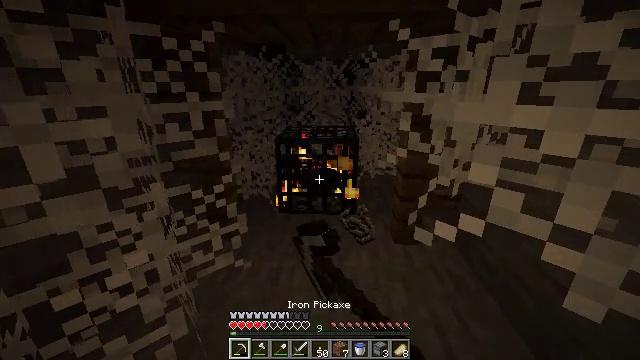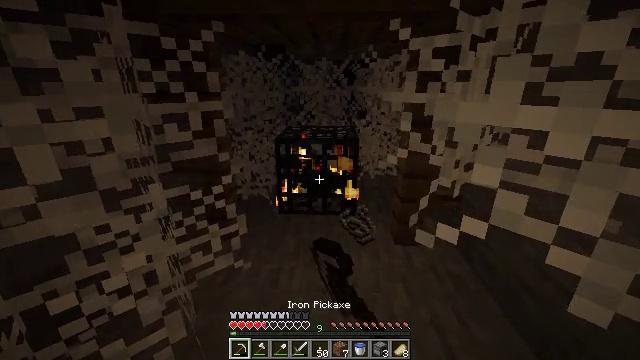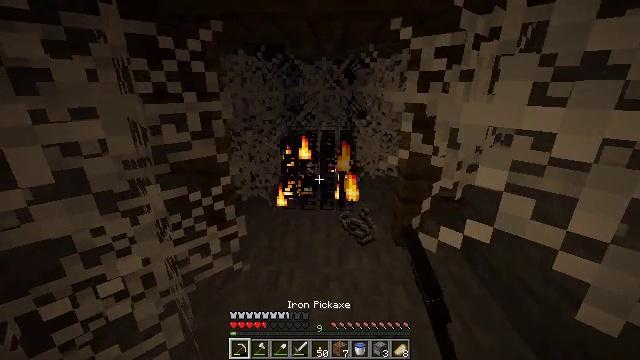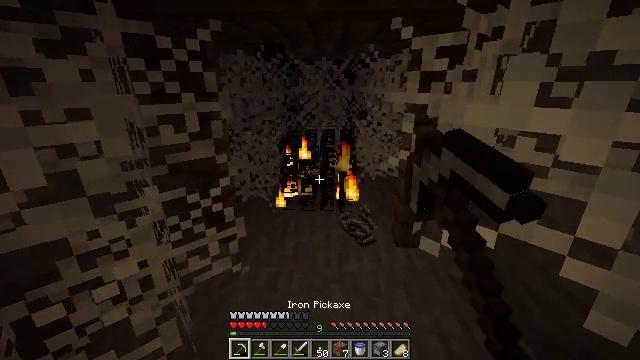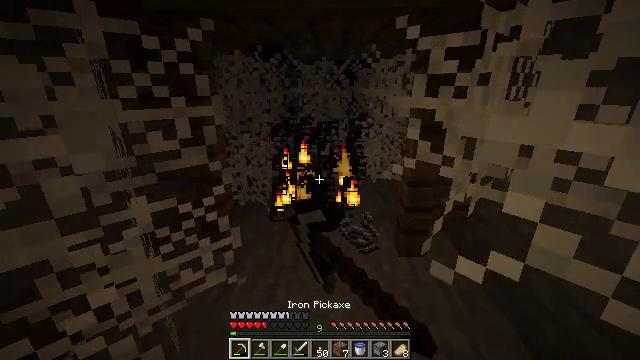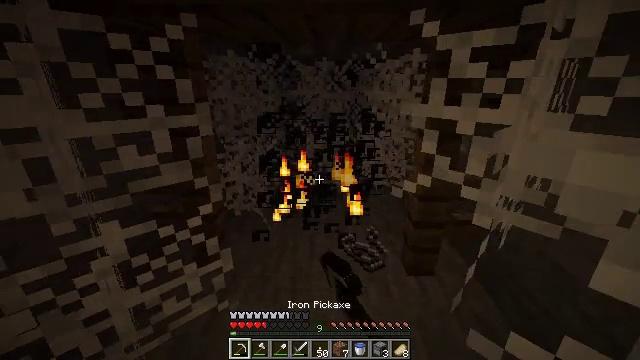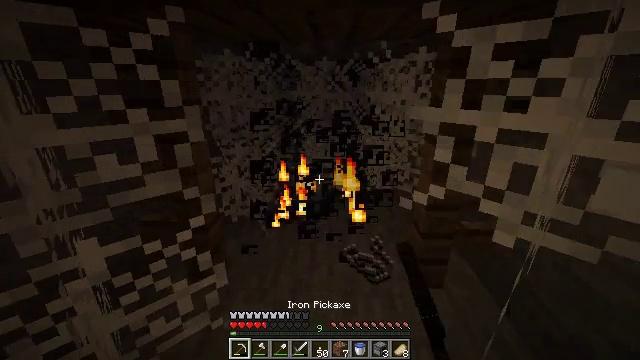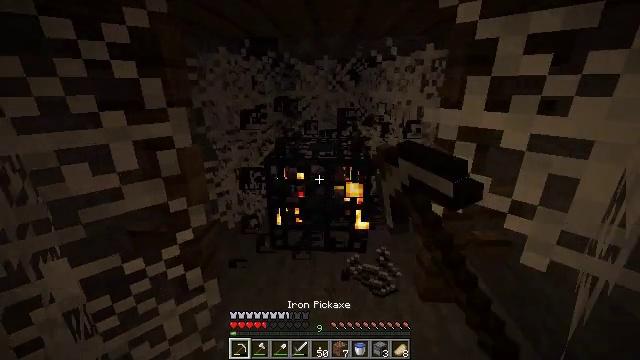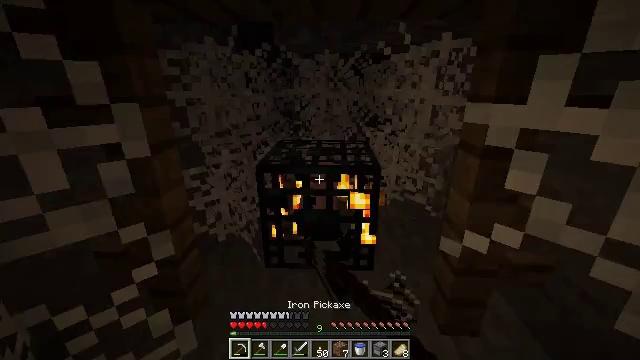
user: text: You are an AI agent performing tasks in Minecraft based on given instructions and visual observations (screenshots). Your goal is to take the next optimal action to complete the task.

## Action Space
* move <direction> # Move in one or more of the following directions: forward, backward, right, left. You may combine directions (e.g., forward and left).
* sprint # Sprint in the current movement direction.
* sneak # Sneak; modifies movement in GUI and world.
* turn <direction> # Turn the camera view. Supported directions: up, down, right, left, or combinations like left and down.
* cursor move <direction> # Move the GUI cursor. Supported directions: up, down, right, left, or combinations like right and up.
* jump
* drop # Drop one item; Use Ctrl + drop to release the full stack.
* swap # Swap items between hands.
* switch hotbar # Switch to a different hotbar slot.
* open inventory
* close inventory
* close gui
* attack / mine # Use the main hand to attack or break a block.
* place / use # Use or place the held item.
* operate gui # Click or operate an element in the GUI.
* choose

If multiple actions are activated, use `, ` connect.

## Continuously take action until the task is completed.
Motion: motion action
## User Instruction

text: Destroy the dangerous spawner.
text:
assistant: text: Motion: move forward, attack / mine
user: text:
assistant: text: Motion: move forward, attack / mine
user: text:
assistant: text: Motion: move forward, attack / mine
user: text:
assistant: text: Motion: move forward, attack / mine
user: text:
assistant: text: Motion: move forward, attack / mine
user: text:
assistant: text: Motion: move forward, attack / mine
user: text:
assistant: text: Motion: move forward, attack / mine
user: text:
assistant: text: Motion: move forward, attack / mine
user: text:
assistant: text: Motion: attack / mine